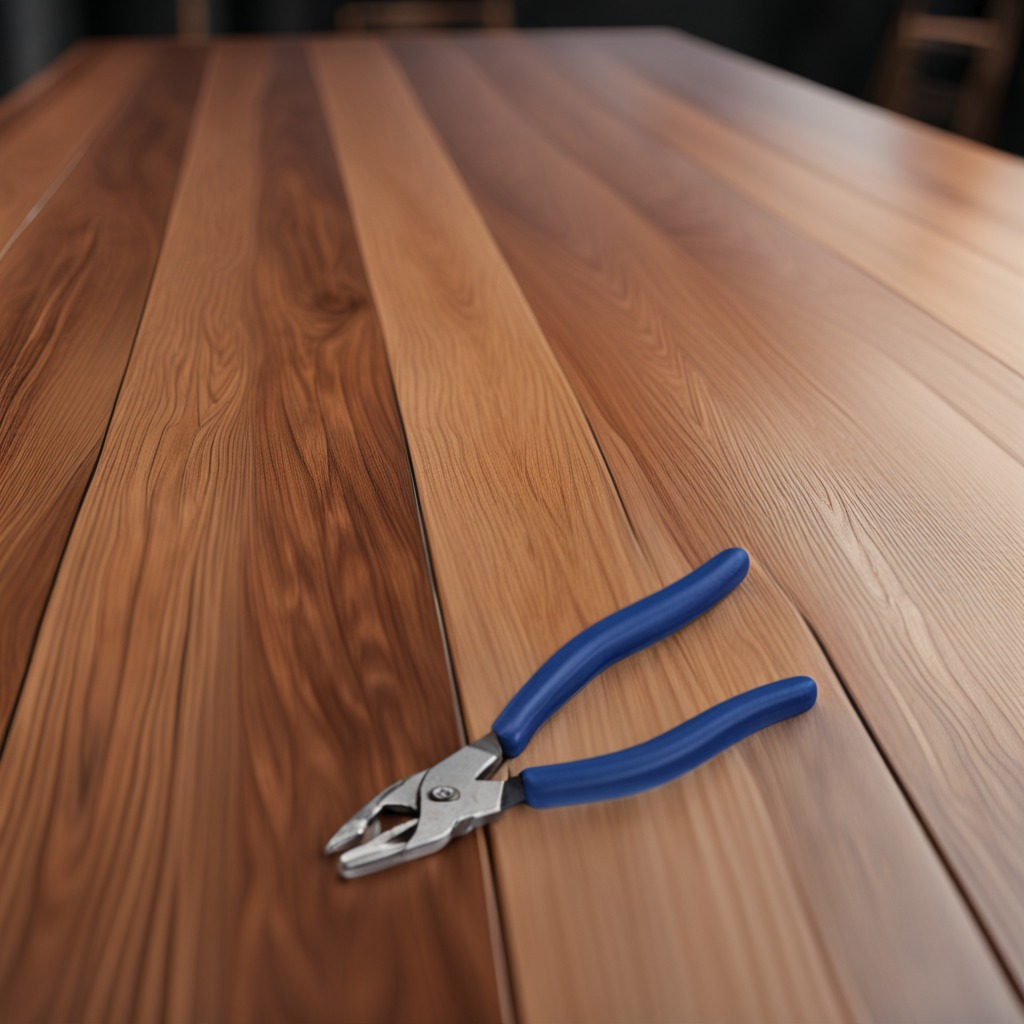
A plier is lying on the wooden table.